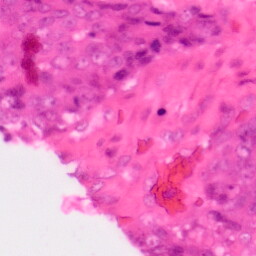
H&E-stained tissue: Colon